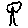
Label: tree